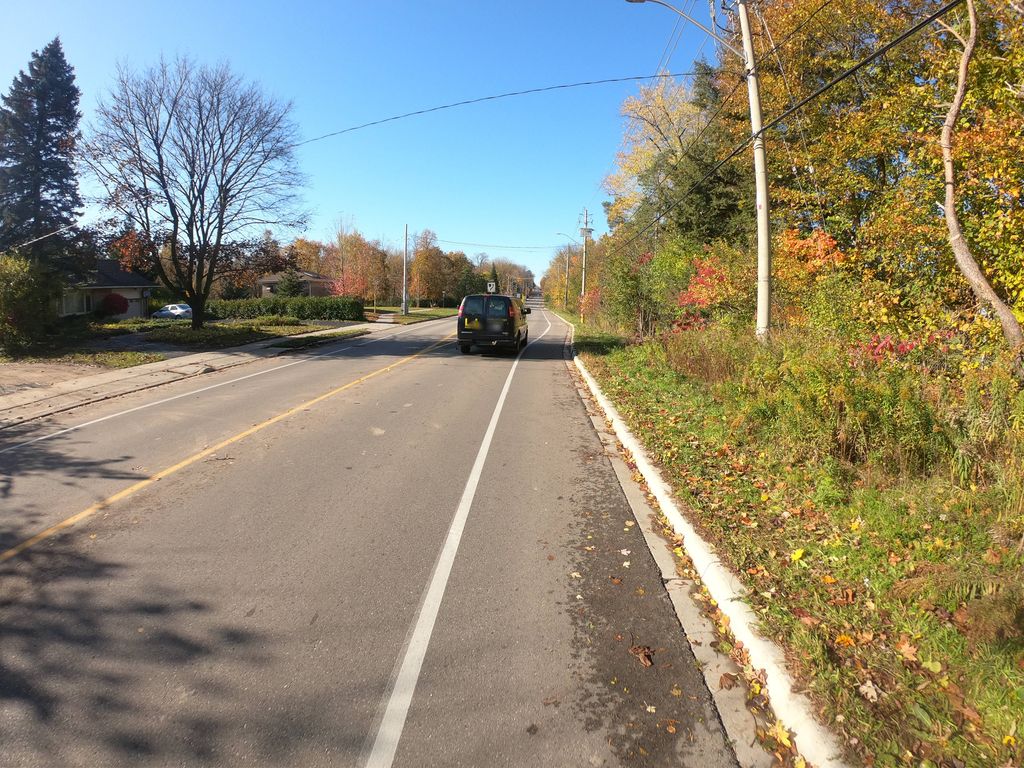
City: kitchener-waterloo